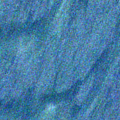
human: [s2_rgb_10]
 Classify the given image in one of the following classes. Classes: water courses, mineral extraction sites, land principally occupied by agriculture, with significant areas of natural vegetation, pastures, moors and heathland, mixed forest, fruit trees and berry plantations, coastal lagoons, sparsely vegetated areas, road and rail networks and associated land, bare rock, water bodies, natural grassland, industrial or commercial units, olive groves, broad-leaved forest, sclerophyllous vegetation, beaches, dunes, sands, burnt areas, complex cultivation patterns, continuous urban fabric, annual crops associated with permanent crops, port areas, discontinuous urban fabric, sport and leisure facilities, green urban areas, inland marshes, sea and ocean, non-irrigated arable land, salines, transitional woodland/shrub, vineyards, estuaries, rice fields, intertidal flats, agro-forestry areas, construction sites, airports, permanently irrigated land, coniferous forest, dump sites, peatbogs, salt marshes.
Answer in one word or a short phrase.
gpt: sea and ocean